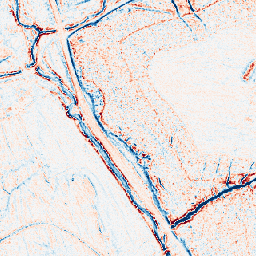
Category: edge_preserving
Decomposition family: anisotropic_diffusion
Decomposition parameters: iterations: 20
kappa: 10
gamma: 0.05
Upsampling method: nearest
Upsampling parameters: scale: 4
Upsampling scale: 4